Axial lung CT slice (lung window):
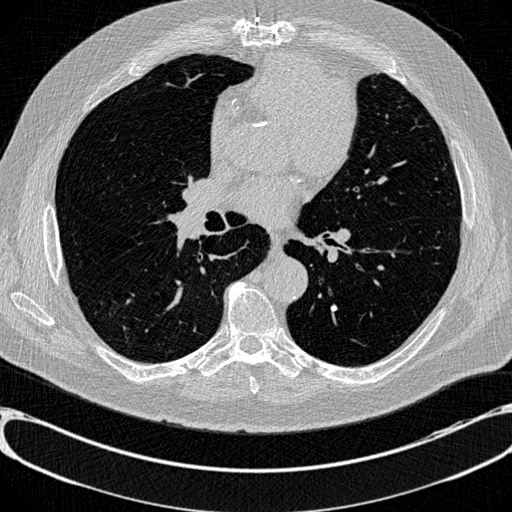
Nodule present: no